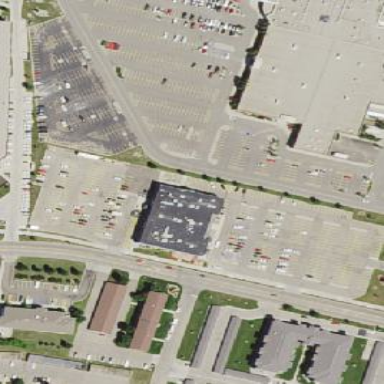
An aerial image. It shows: Parking area.